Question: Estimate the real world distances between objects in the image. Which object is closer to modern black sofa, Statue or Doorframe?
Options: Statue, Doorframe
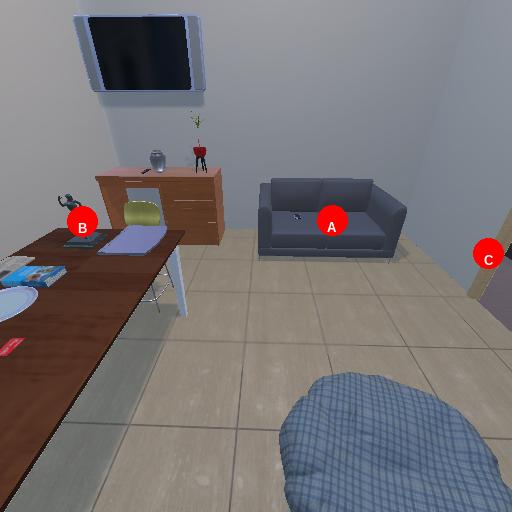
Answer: Statue